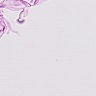
Metastatic tissue present: no